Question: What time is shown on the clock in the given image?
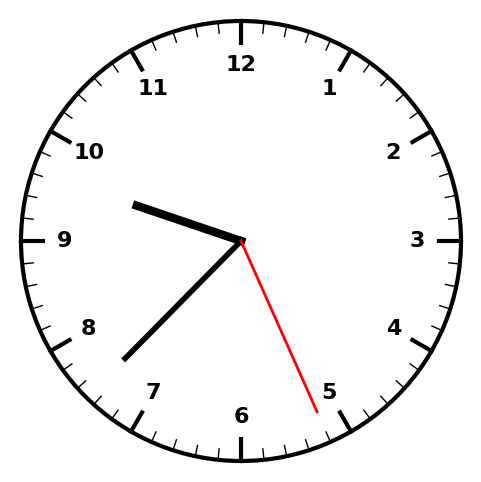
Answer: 09:37:26